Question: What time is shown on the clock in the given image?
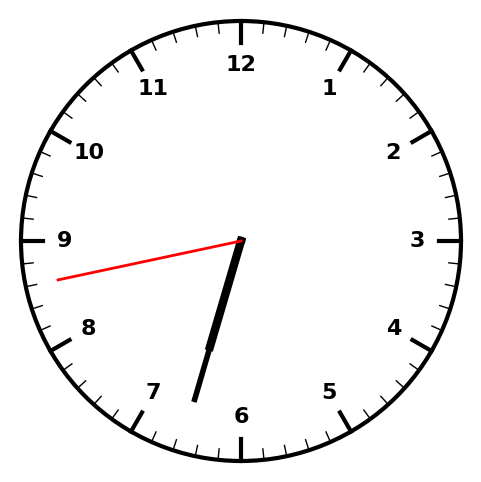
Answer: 06:32:43